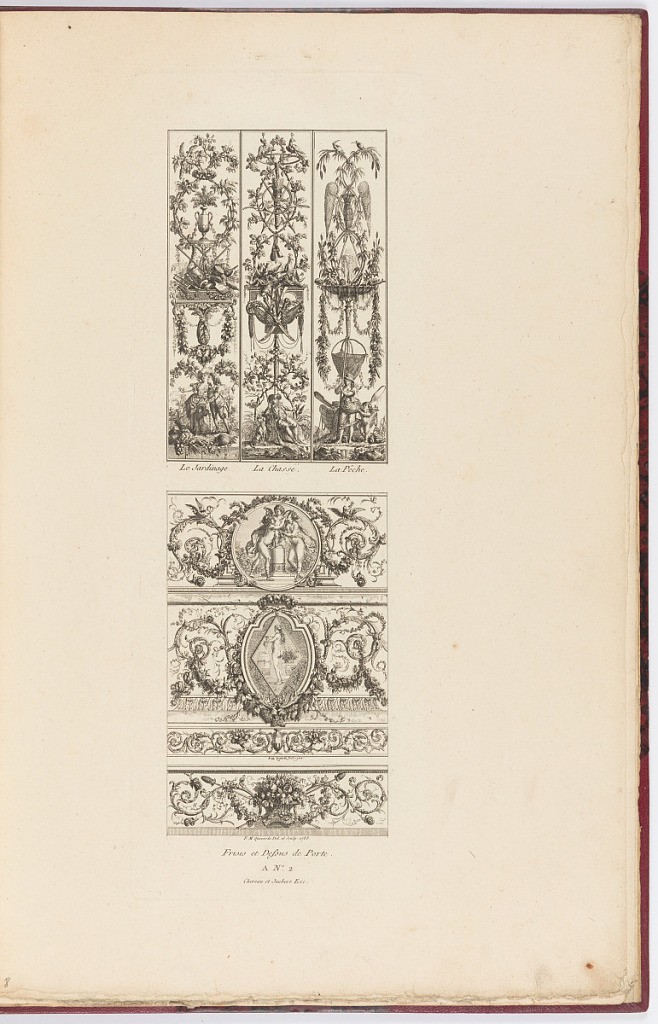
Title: Designs for Paneling, Friezes, and Overdoors
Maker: François Marie Isidore Queverdo, 1748 - 1797
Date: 1788
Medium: Etching and engraving on paper
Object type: Print
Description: Designs for vertical and horizontal decorative paneling (boiseries) featuring arabesque motifs, including female figures, putti, scrolling leaves, festoons of flowers, leaves, vases, cornucopia, birds, nets, fountains, and fruit. The vertical panels are labelled and represent gardening, hunting, and fishing with figures and related attributes. The plate is signed, numbered, and dated.